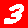
Digit: 3